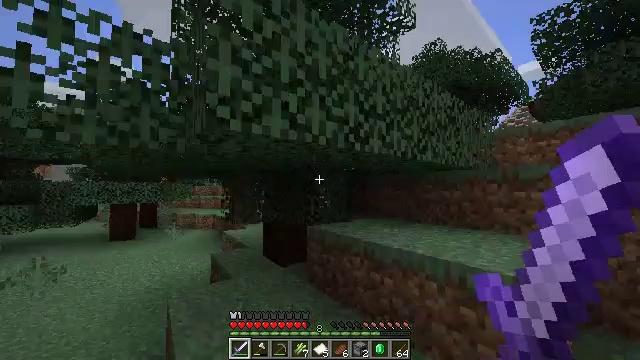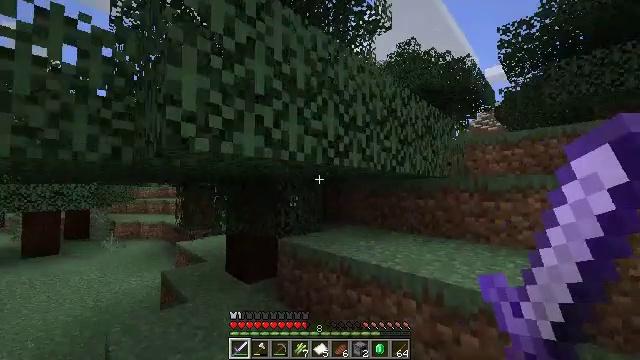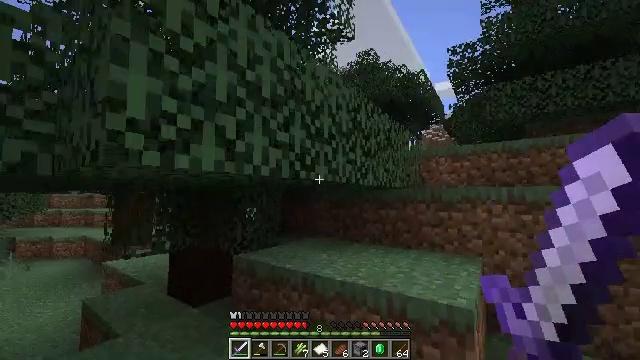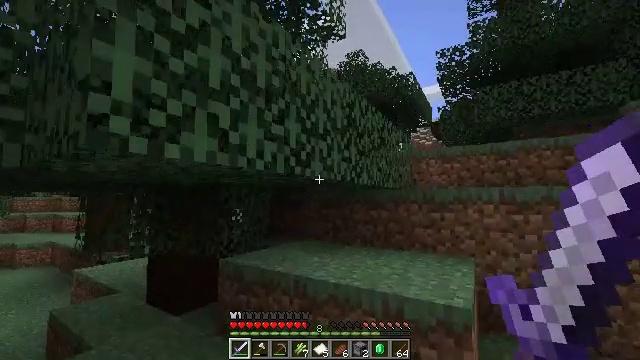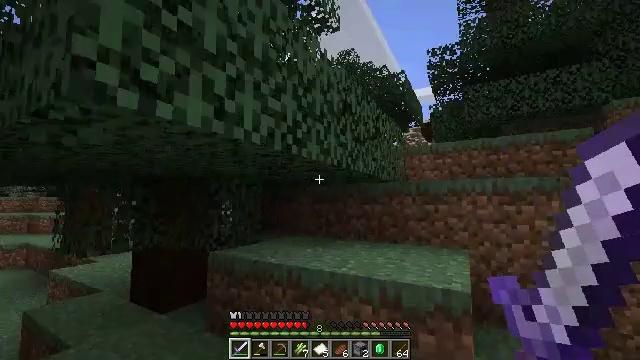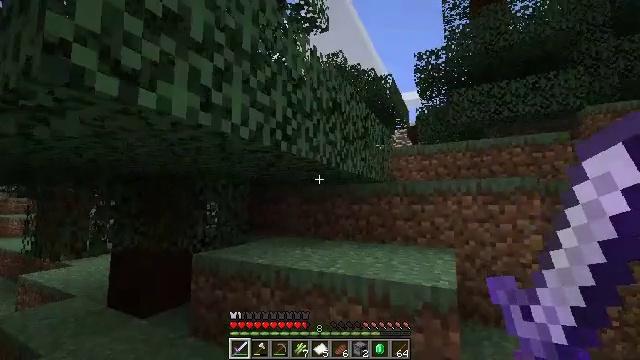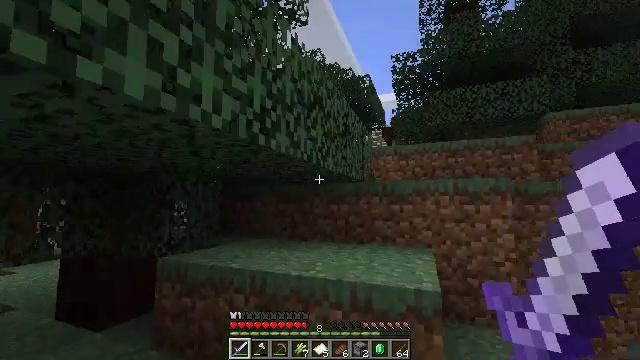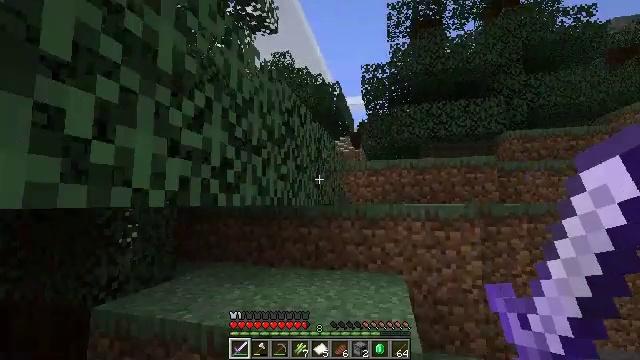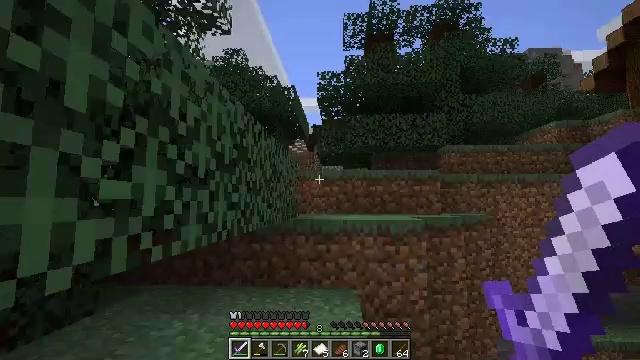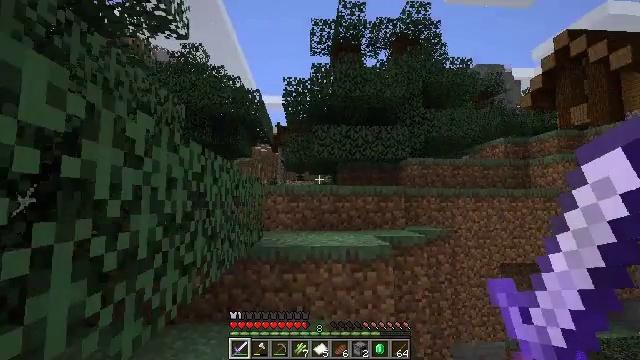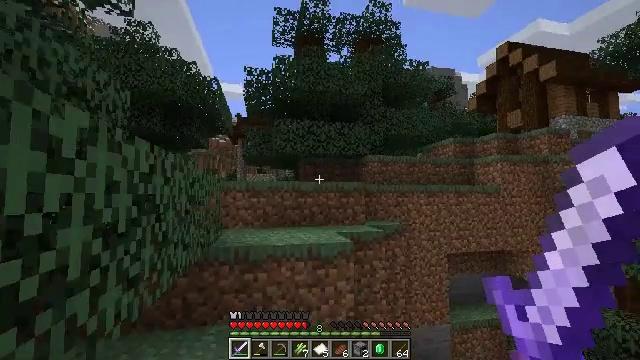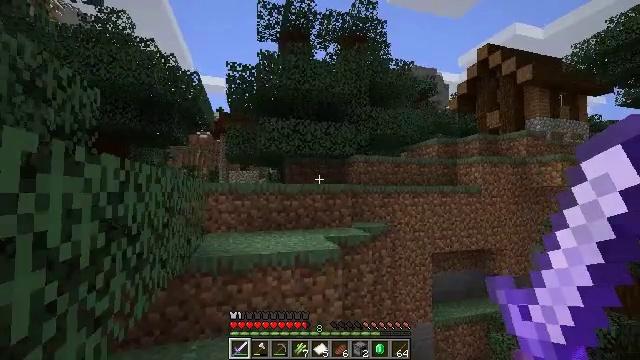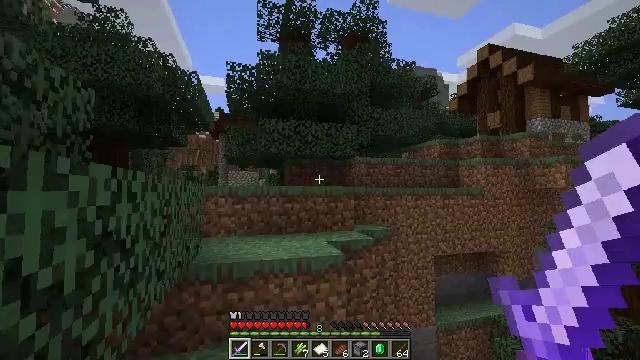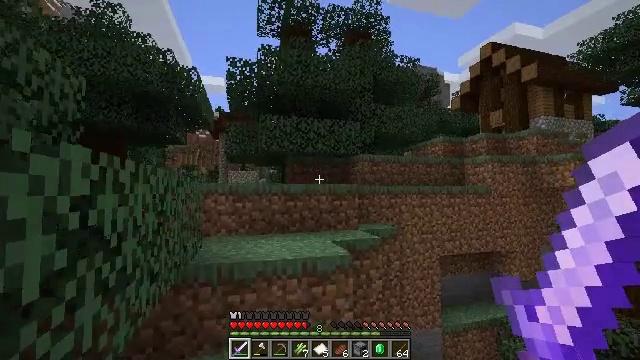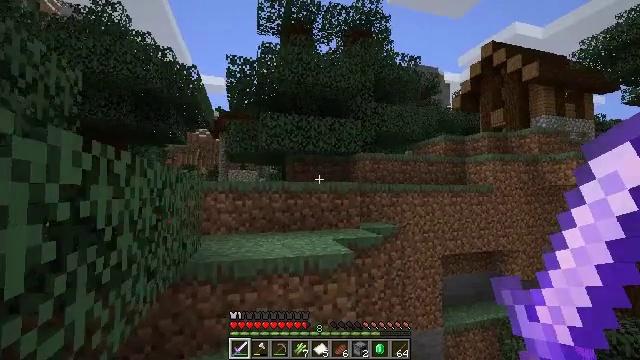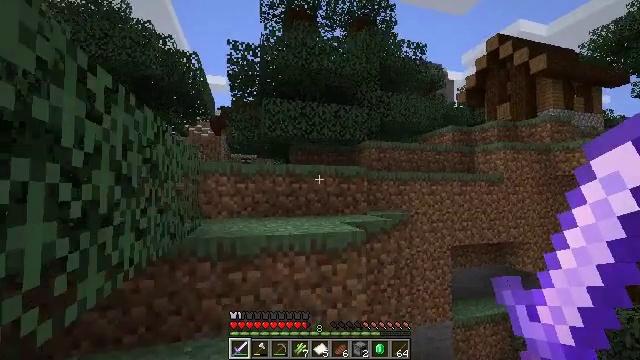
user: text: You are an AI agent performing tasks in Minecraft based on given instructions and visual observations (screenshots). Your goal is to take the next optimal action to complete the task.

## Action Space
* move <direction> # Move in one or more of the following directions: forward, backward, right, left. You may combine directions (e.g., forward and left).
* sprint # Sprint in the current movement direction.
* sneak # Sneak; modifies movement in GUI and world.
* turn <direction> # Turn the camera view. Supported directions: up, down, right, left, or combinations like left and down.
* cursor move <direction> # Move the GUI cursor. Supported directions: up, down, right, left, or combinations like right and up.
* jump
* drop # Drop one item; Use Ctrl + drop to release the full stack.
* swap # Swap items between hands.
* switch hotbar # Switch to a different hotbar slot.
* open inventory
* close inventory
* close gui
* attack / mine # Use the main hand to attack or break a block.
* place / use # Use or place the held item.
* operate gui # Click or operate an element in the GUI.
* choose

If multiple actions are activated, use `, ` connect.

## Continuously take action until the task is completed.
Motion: motion action
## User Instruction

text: Shatter the glass pane with a tool.
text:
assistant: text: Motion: move forward, turn right, jump
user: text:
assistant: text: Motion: move forward, turn right and up, jump
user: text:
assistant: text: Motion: move forward, turn right, jump
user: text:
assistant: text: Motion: move forward, turn right, jump
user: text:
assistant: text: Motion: move forward, turn right, jump
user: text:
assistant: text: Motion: move forward, turn right, jump
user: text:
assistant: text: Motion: move forward, turn right, jump
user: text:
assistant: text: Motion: move forward, turn right, jump
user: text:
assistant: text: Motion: move forward, turn right, jump
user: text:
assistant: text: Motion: move forward, turn right and down, jump
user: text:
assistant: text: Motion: move forward, turn right, jump
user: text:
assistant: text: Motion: move forward, jump
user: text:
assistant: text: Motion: move forward, jump
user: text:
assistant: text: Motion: move forward, jump
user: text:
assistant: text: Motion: move forward, jump
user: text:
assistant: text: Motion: move forward, jump
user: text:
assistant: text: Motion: move forward, jump
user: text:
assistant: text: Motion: move forward, jump
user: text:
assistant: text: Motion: move forward, jump
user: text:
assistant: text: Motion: move forward, jump
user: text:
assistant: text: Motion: move forward, sprint, jump
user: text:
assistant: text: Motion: move forward, sprint, jump
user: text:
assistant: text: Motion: move forward and move left, sprint, turn left, jump
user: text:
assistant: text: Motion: move forward and move left, sprint, turn left and down, jump
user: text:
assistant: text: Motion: move forward and move left, sprint, turn left and down, jump
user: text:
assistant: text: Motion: move forward and move left, sprint, turn left and down, jump
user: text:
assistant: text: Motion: move forward and move left, sprint, turn left, jump
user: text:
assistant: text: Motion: move forward, sprint, jump
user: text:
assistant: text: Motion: move forward, sprint, jump
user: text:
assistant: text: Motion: move forward, sprint, jump